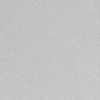
Label: dusty